Question: I have been battling to get (not dedicated) working in Azure.
In my MVC WebApi 2 project's 'web.config':
'''
<configSections>
<section name="dataCacheClients" type="Microsoft.ApplicationServer.Caching.DataCacheClientsSection, Microsoft.ApplicationServer.Caching.Core" allowLocation="true" allowDefinition="Everywhere" />
</configSections>
...
<dataCacheClients>
<dataCacheClient name="default" isCompressionEnabled="true">
<autoDiscover isEnabled="true" identifier="MyWebApiProject" />
<clientNotification pollInterval="300" />
<transportProperties maxBufferSize="<PHONE>" maxBufferPoolSize="<PHONE>"/>
</dataCacheClient>
</dataCacheClients>
'''
Cache property setting on the role:

I got the following exception thrown in Azure:
>
ErrorCode:SubStatus:There is a temporary failure.
Please retry later. (One or more specified cache servers are
unavailable, which could be caused by busy network or servers. For
on-premises cache clusters, also verify the following conditions.
Ensure that security permission has been granted for this client
account, and check that the AppFabric Caching Service is allowed
through the firewall on all cache hosts. Also the MaxBufferSize on the
server must be greater than or equal to the serialized object size
sent from the client.). Additional Information : The client was trying
to communicate with the server: net.tcp://MyWebApiProject:24233.
When I turn 'autoDiscover' off, like this:
'''
<autoDiscover isEnabled="false" identifier="MyWebApiProject" />
'''
Then I get a different exception:
>
ErrorCode:SubStatus:Server collection cannot be
empty.
I don't have any problems when running locally using the Compute Emulator.
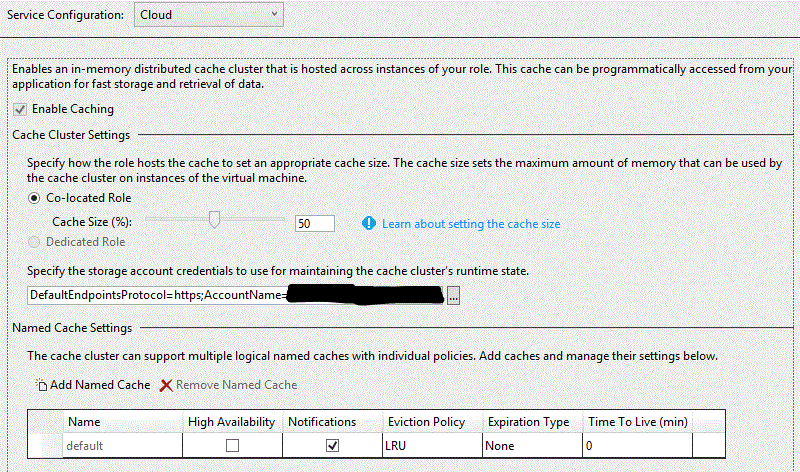
Answer: Once I upgraded my Azure SDK from 2.2 to 2.3, this problem stopped occurring.